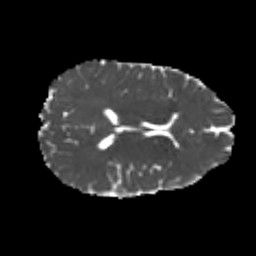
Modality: MD
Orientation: axial
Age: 23
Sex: female
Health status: healthy
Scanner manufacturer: philips
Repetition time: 7.477 s
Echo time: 0.08753 s